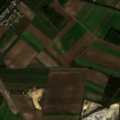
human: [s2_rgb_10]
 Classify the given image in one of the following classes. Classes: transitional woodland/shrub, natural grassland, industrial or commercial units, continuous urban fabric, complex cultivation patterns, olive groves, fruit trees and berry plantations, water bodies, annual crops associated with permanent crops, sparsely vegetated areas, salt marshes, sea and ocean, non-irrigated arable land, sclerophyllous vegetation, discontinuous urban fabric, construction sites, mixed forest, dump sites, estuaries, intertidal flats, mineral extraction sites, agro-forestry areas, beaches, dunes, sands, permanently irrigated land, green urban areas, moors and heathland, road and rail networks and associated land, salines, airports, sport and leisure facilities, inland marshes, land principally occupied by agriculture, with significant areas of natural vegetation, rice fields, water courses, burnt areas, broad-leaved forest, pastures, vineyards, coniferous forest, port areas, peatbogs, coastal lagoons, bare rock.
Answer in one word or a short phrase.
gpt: discontinuous urban fabric, non-irrigated arable land, complex cultivation patterns, broad-leaved forest